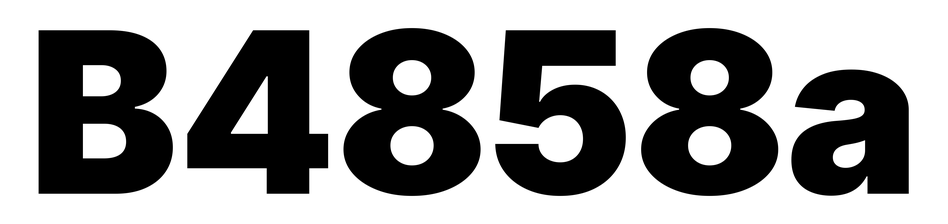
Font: Inter_Black